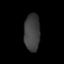
Tissue: prostate
Cell type: NK cells
Senescence score: 0.343
Nuclear area (px): 574
Mean DAPI intensity: 63.871